Field crop: maize
Growth stage: 1
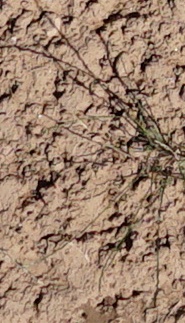
Species: lolium